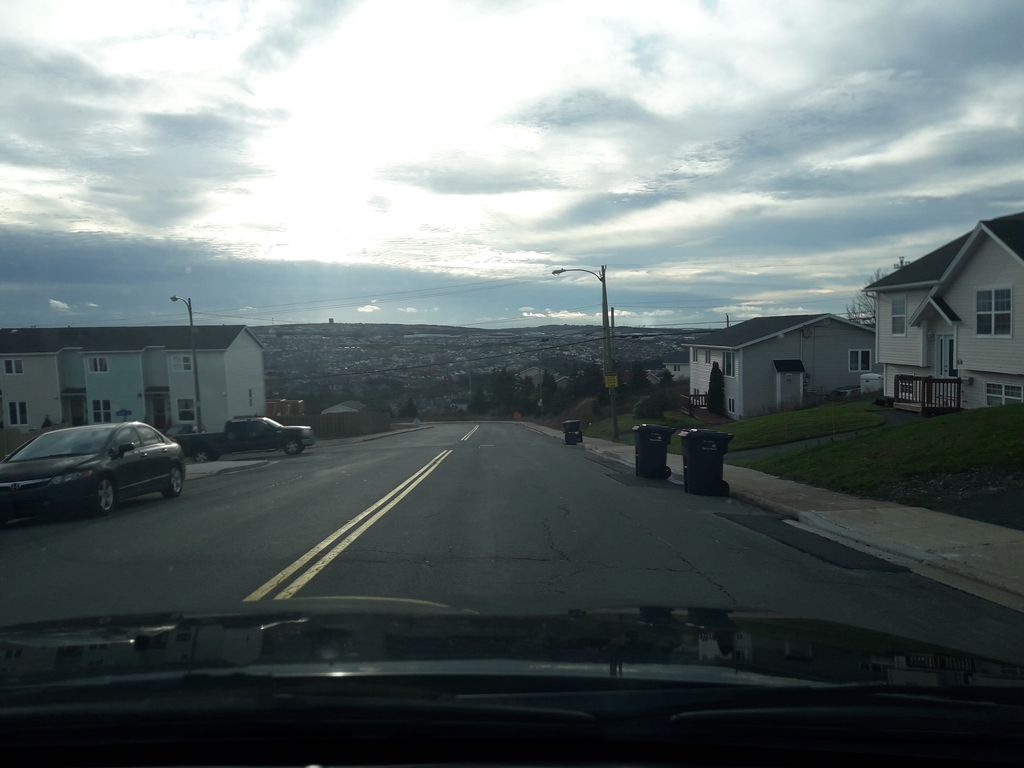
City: st_johns